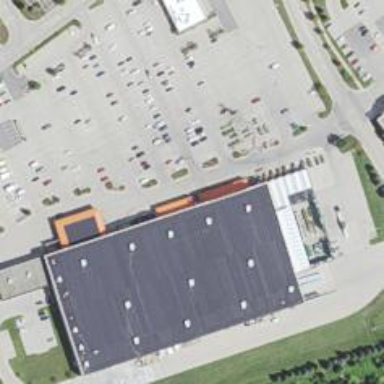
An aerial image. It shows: Retail building.